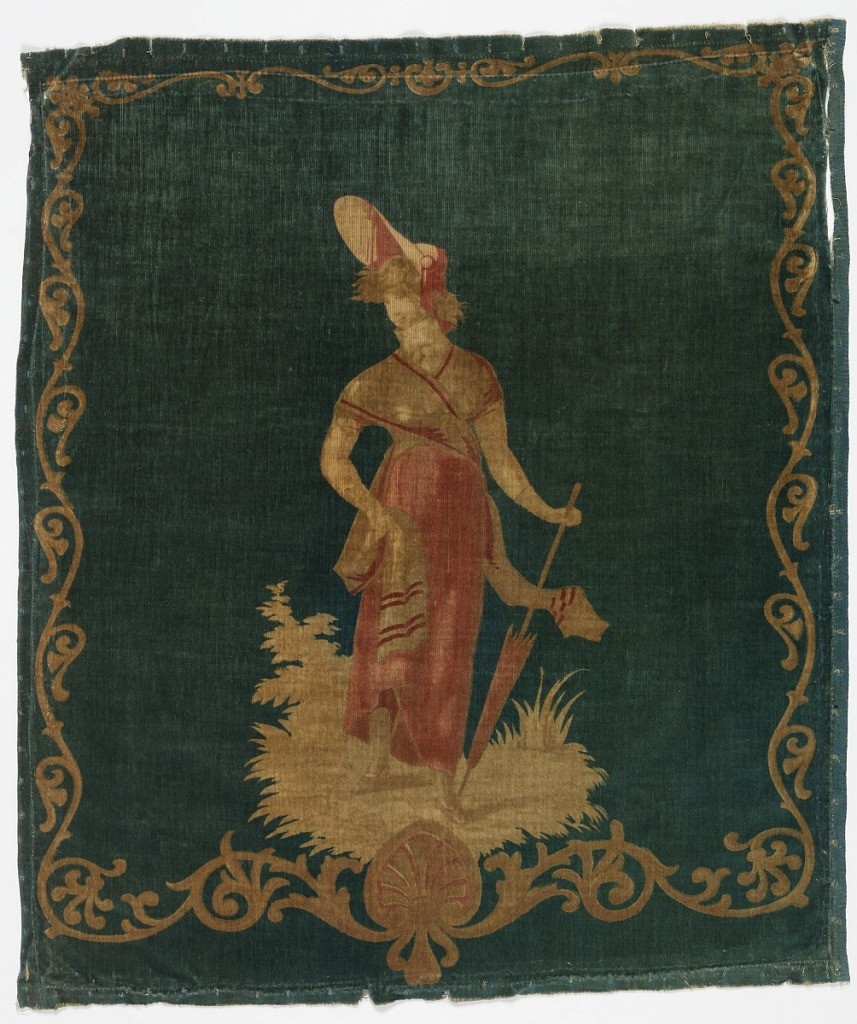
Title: Cushion cover
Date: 1800–1815
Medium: cotton Technique: supplementary warp pile (velvet), printed
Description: Cushion cover of printed cotton velvet showing a woman in Directoire dress and bonnet, leaning on a parasol. In shades of rosy reds and tans on a blue-green ground, with narrow scrolling acanthus border.